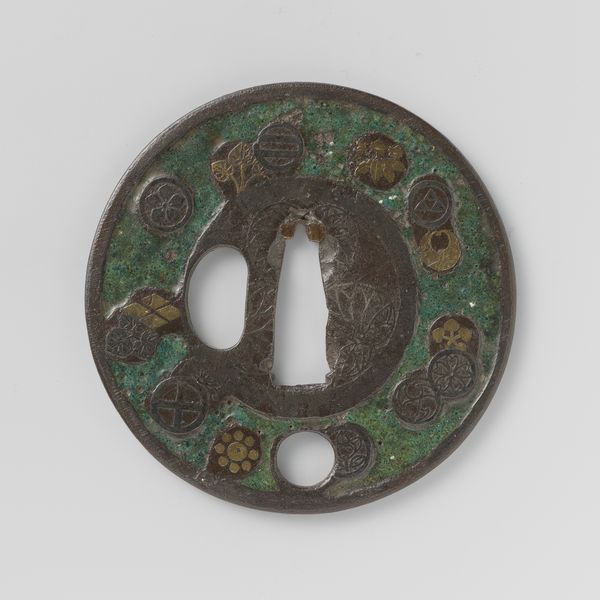
Titel: Zwaardstootplaat
Standort: Amsterdam
Institution: Rijksmuseum
Schlagwörter: vert, fleurs, fleur, feuilles, croix, rond, feuille, metal, symboles, trous